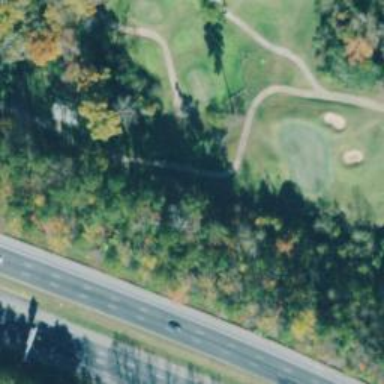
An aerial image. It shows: Golf tee.